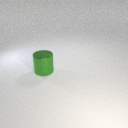
large green metal cylinder